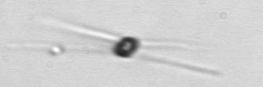
Label: Chaetoceros_similis